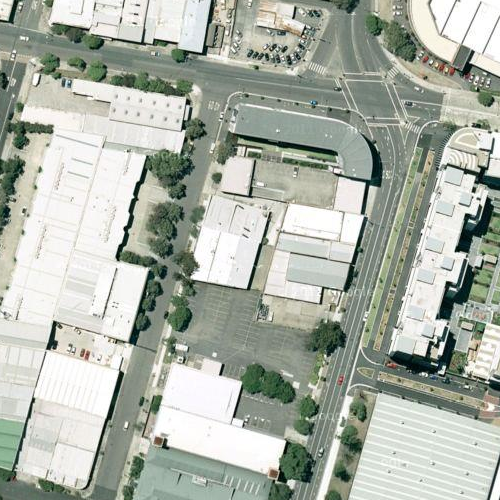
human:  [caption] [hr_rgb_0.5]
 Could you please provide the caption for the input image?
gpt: Some roads with plants on the roadside go through the industrial area .

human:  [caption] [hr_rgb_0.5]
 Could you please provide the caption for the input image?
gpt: An industrial area with many white buildings and some roads go through this area .

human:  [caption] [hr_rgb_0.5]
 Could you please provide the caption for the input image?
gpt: This is an industrial area with some different white buildings .

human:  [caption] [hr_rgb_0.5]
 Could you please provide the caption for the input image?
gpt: An industrial area with many white buildings and some roads go through this area .

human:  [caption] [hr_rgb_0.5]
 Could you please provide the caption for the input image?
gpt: There are some white buildings in the industrial area with some roads go through .